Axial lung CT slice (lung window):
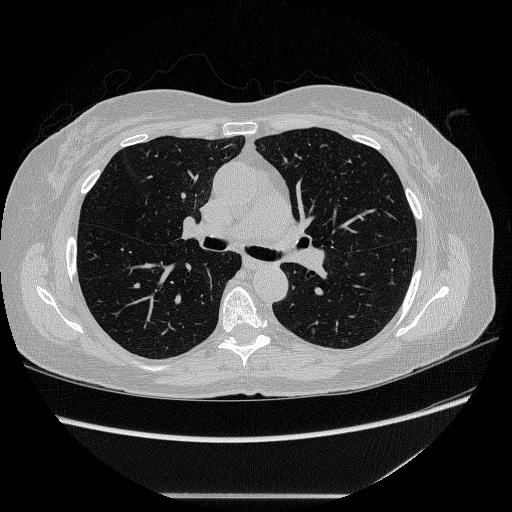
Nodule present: no